Question: how to implement tags list in asp.net c#
like Tags used stackoverflow

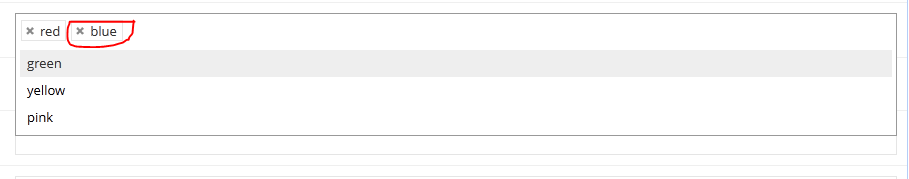
Answer: I have used <URL> in multiple projects.
> Using <URL>
Google can also be your friend:
<URL>
> <URL>
<URL>
<URL>
<URL>
<URL>
<URL>
<URL>
<URL>
<URL>